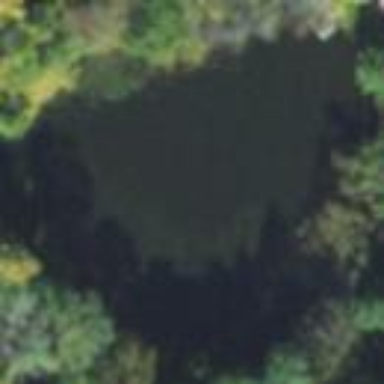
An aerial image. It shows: Peaceful pond surrounded by nature.